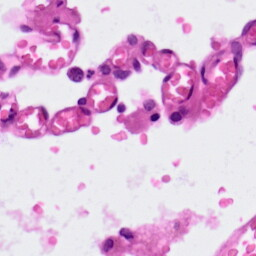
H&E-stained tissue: Lung